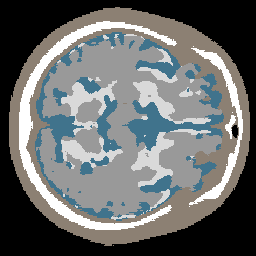
Label: no_lesion